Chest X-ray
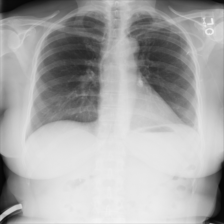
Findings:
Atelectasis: negative
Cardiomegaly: negative
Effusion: negative
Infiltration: negative
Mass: negative
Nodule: positive
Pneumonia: negative
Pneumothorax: negative
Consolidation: negative
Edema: negative
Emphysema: negative
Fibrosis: positive
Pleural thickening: negative
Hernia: negative